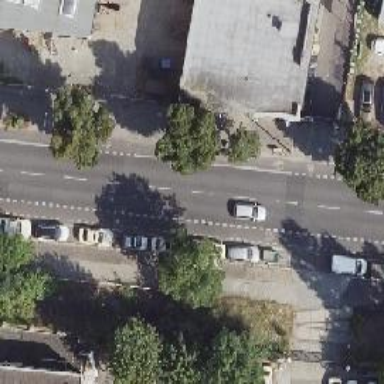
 there is parking available in the lane."